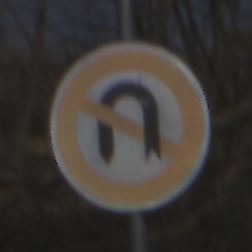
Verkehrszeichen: VerbotWenden
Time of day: Midday
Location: Outdoor (Nature)
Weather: Clear
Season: NotSpecified
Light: Natural